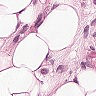
Metastatic tissue present: yes